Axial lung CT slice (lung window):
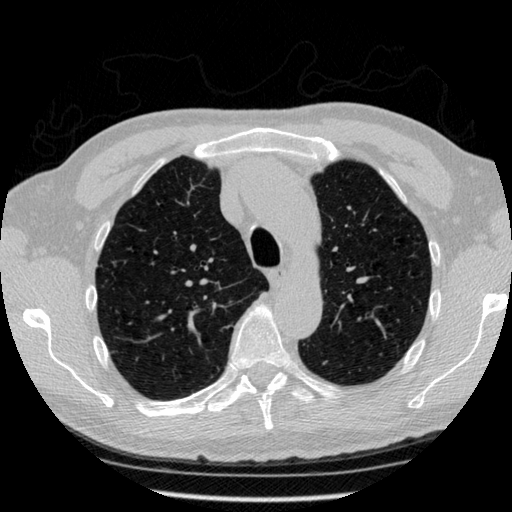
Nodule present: no